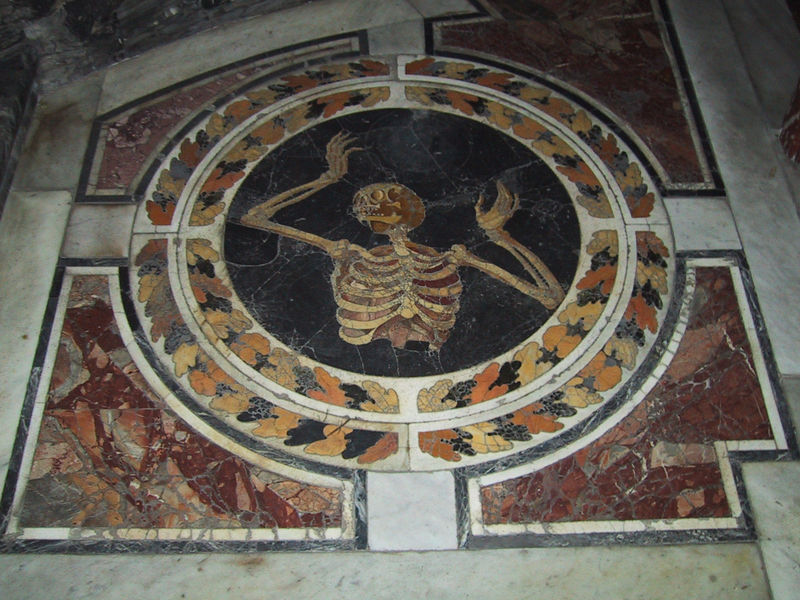
Titel: Fußboden in der Cappella Cornaro
Künstler: Giovanni Lorenzo Bernini
Standort: Rom, S. Maria della Vittoria (EU - I - Latium)
Schlagwörter: blätter, kopf, laub, weiß, gelb, grün, blumen, marmor, orange, schwarz, rot, muster, ornament, tanz, arm, arme, schädel, stein, tod, tot, hände, feld, kirche, boden, blatt, kreis, rund, ranken, fußboden, risse, ornamente, foto, knochen, vanitas, memento mori, vergänglichkeit, medaillon, rippen, torso, fliesen, mosaik, kranz, ranke, einlegearbeit, intarsie, intarsien, skelett, totenkopf, medallion, leiden, blattwerk, erhoben, siena, eiche, fresko, eichen, totenschädel, brustkorb, haände, ror, gerippe, stuckmarmor, warnung, grabplatte, speiche, sünden, recken, elle, brustbein, clipeus, roter marmor, sklett, eichlaub, armknochen, fupboden, renainsazze